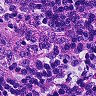
Metastatic tissue present: no